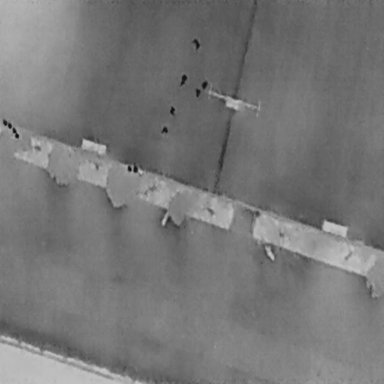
There are six Cars in the infrared image.